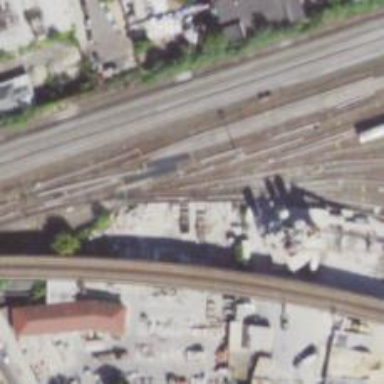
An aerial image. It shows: Electrified rail yard in service.